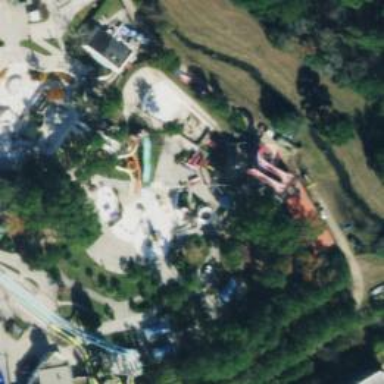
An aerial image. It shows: Water slide attraction.